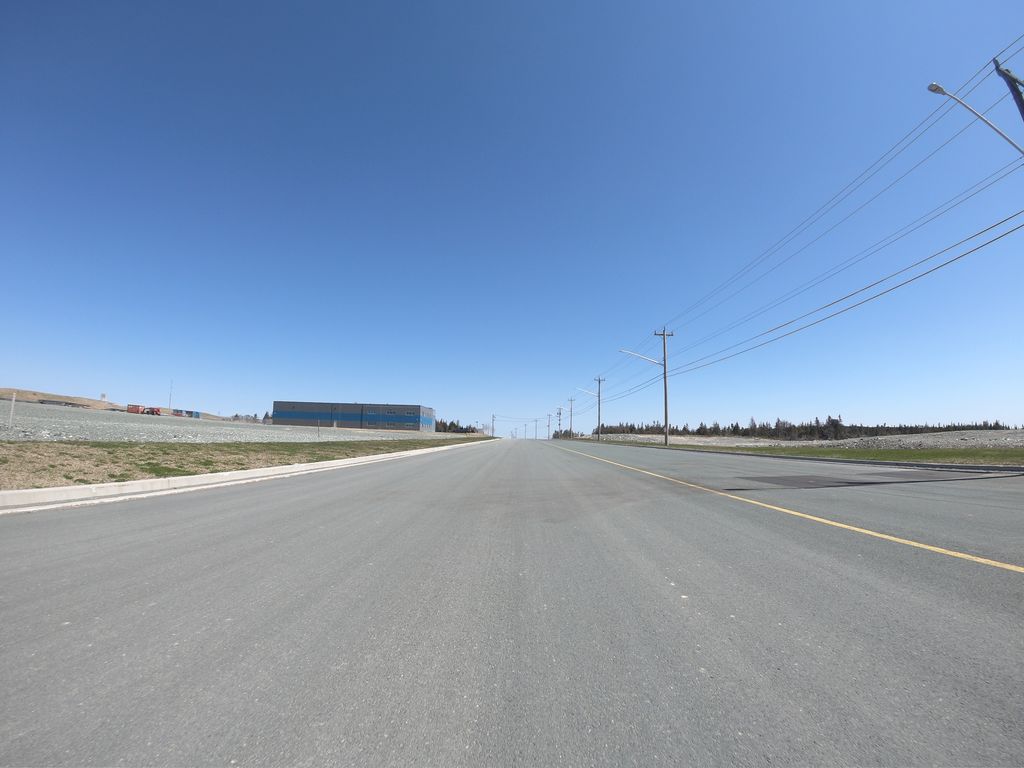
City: st_johns